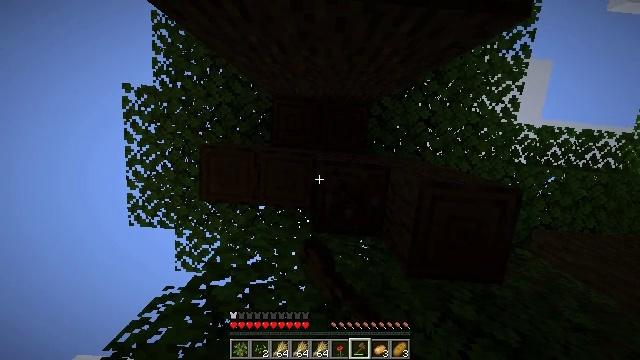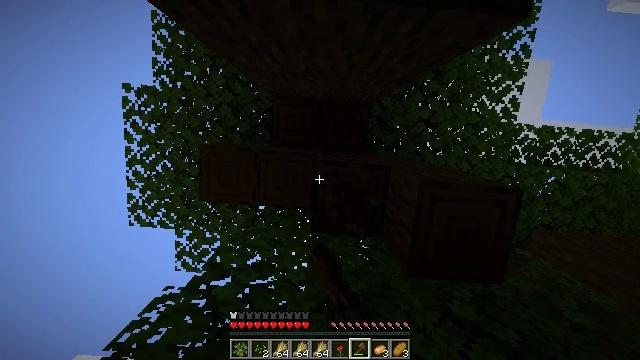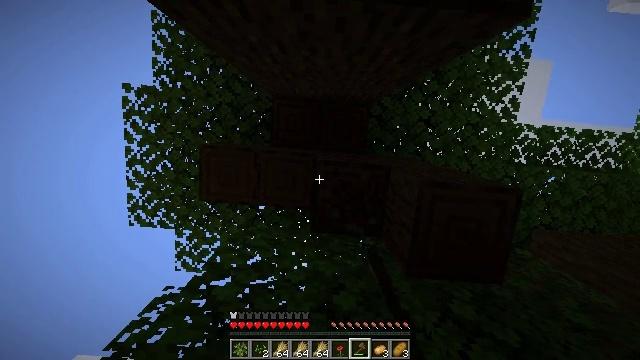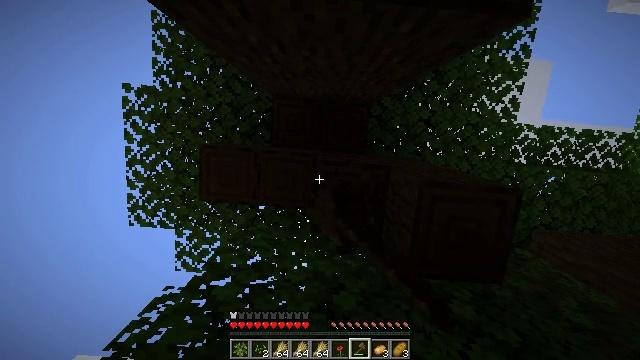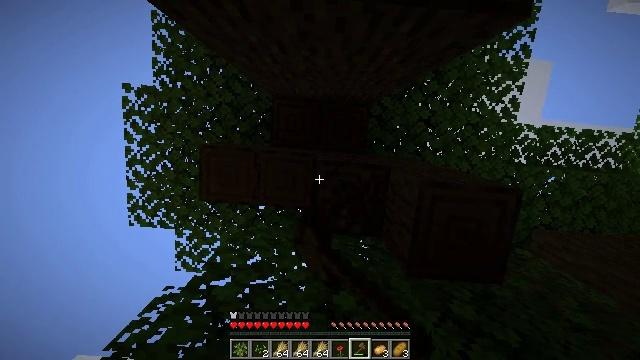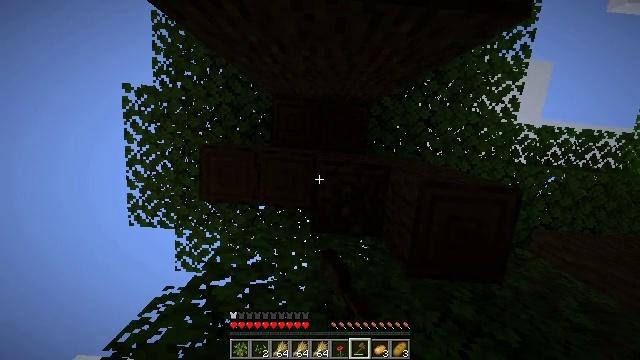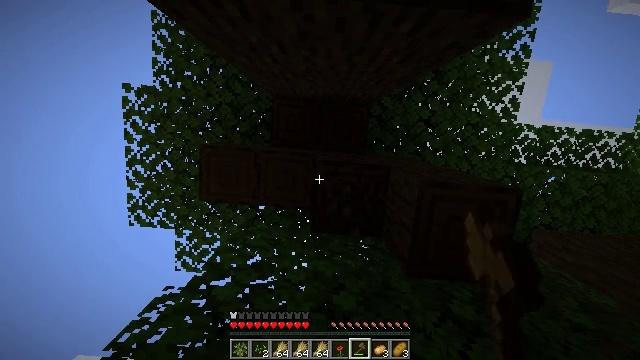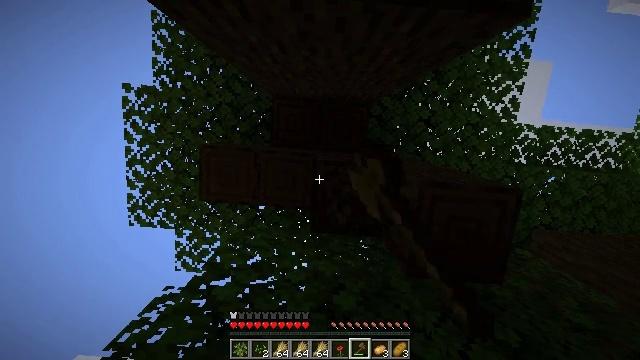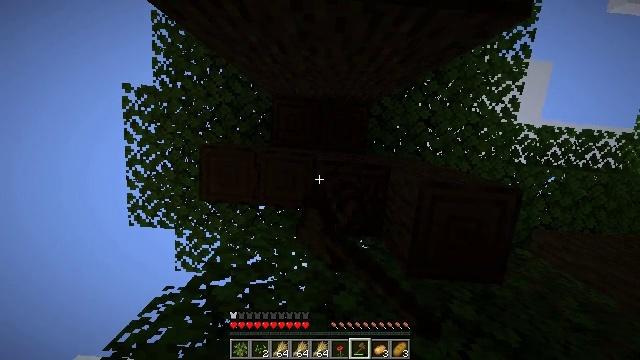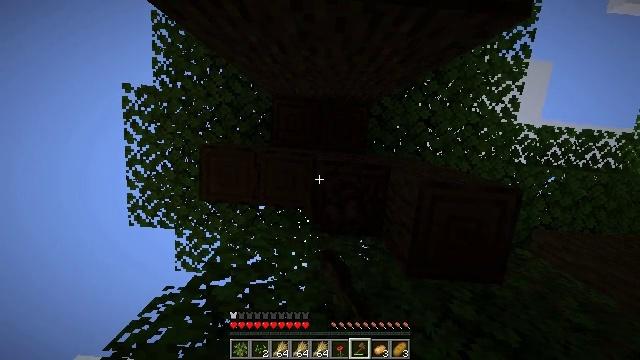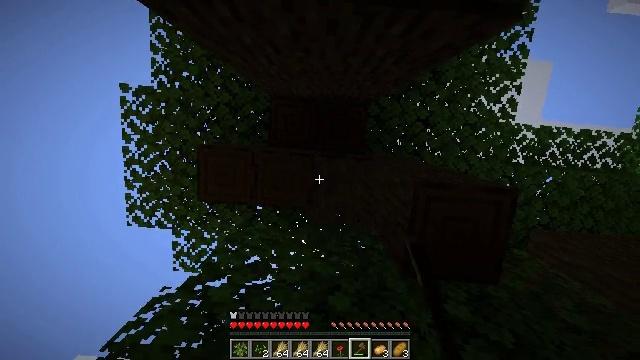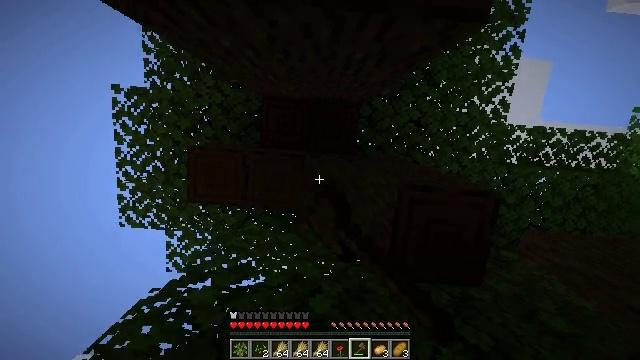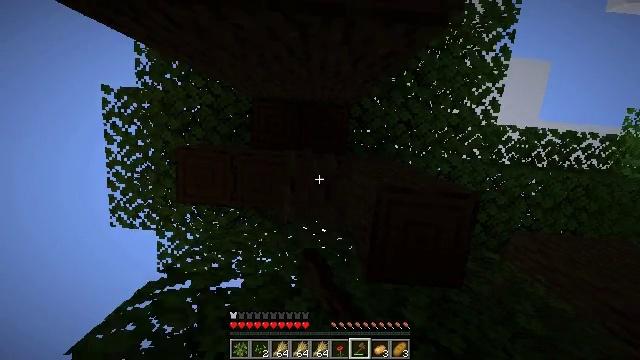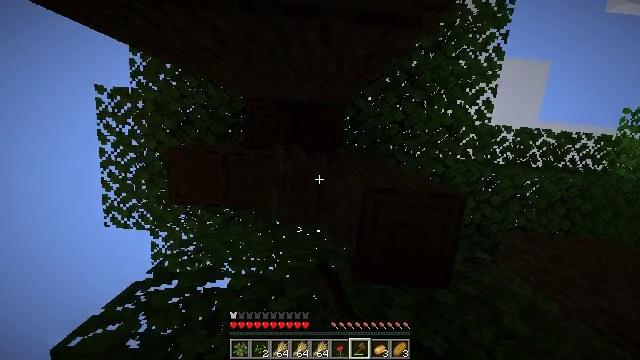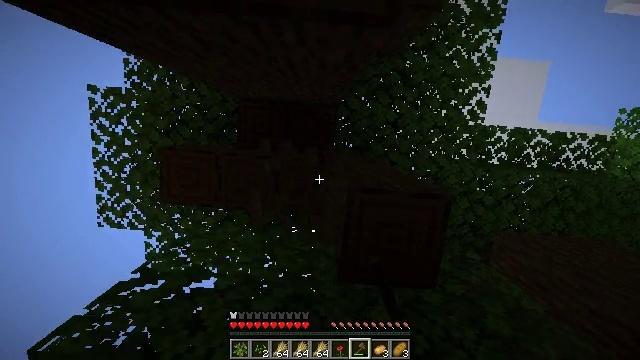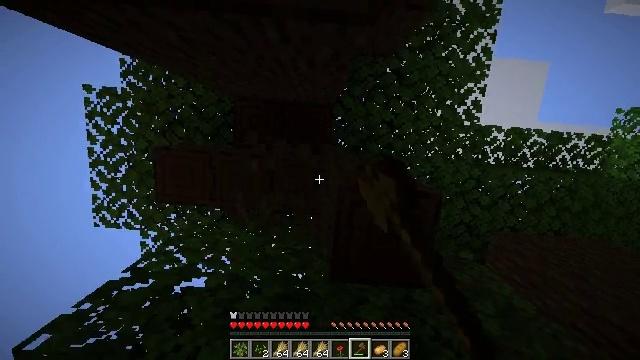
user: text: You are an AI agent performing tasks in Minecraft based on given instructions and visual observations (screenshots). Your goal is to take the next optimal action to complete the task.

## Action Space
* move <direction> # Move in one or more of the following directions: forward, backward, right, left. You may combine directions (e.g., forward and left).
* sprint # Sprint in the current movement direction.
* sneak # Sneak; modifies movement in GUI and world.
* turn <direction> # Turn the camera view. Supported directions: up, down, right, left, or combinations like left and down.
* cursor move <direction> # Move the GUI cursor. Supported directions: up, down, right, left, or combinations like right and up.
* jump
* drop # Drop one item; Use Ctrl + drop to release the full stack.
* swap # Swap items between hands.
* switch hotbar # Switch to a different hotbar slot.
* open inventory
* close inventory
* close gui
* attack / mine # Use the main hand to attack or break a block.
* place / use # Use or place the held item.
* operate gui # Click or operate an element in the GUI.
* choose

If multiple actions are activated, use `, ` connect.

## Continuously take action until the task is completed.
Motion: motion action
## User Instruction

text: Break the dark oak log in the forest.
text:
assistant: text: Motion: attack / mine
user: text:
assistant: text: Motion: attack / mine
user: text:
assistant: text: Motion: attack / mine
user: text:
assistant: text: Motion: attack / mine
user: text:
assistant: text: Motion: attack / mine
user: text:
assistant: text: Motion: attack / mine
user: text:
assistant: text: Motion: attack / mine
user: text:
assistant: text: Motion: attack / mine
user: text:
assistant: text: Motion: attack / mine
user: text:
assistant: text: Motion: move right, attack / mine
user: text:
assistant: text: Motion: move right, attack / mine
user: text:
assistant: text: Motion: move right, attack / mine
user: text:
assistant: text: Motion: move right, attack / mine
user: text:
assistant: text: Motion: attack / mine
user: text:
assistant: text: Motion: attack / mine
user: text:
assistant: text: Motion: attack / mine
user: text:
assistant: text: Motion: attack / mine
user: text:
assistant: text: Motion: attack / mine
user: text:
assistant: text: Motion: attack / mine
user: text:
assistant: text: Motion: attack / mine
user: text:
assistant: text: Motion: attack / mine
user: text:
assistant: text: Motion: attack / mine
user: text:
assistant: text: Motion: attack / mine
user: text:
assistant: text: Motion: attack / mine
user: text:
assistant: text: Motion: move right, turn right, attack / mine
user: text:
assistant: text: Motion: move right, turn right and down, attack / mine
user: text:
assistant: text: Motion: move right, turn right, attack / mine
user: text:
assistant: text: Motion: attack / mine
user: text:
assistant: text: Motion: attack / mine
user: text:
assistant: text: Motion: attack / mine